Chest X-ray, AP view. Patient: 8 years old, sex M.
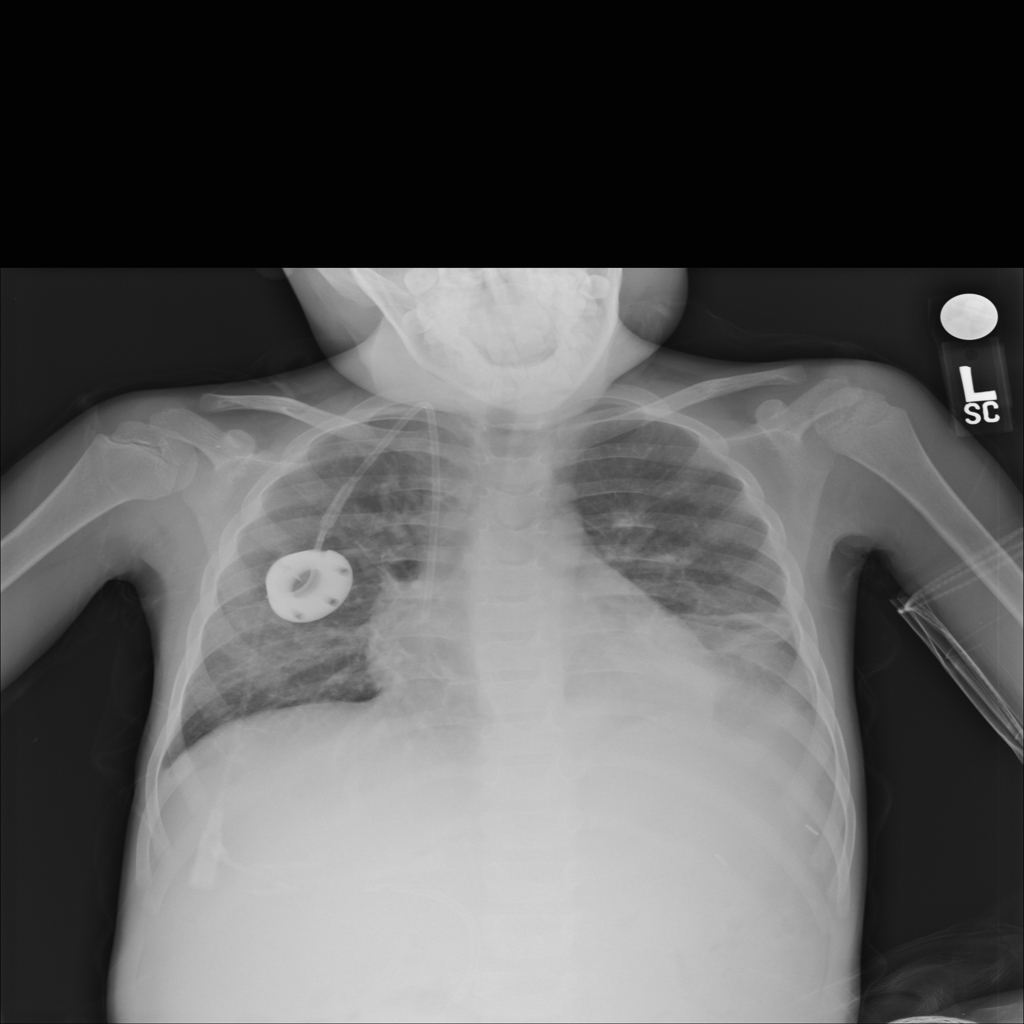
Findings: Atelectasis